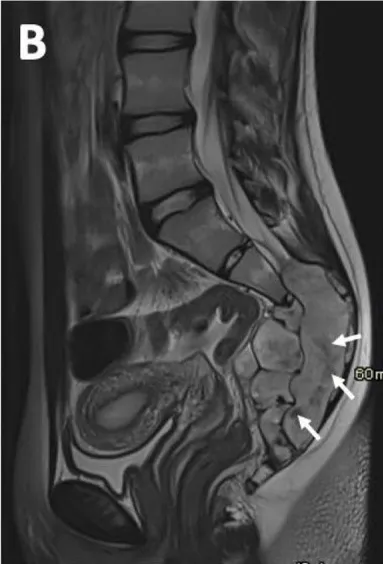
Midsagittal T2-WI.
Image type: radiology (mri)